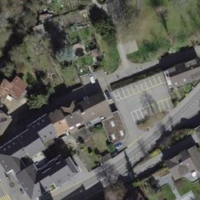
EUNIS habitat code: 54
Species observed at this site:
Asplenium trichomanes